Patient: sex F, age 68
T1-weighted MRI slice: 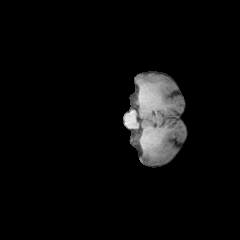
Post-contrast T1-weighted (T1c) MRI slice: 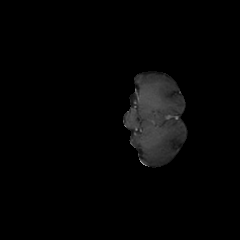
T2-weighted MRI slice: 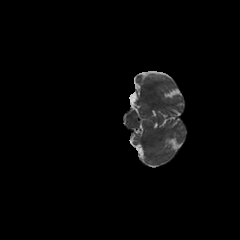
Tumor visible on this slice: no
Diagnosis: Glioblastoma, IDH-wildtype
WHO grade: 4